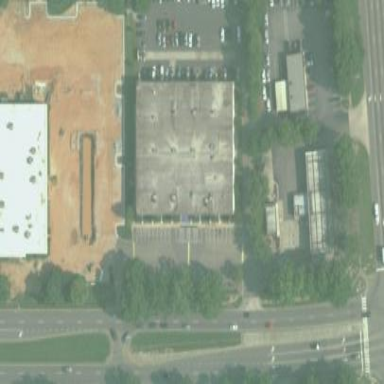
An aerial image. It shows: Commercial building.